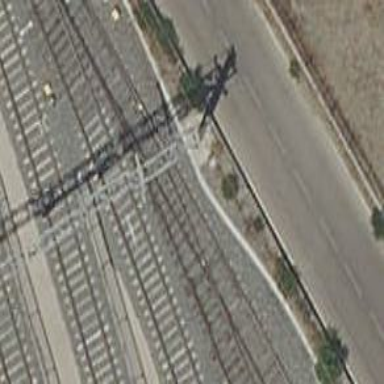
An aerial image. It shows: Railway switch.